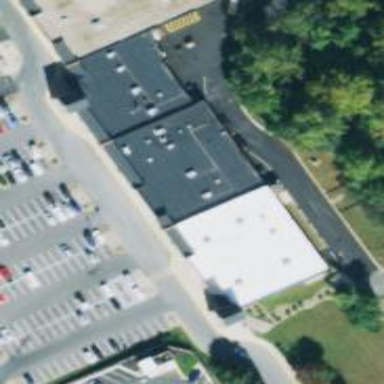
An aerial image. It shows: Flat roof retail building.